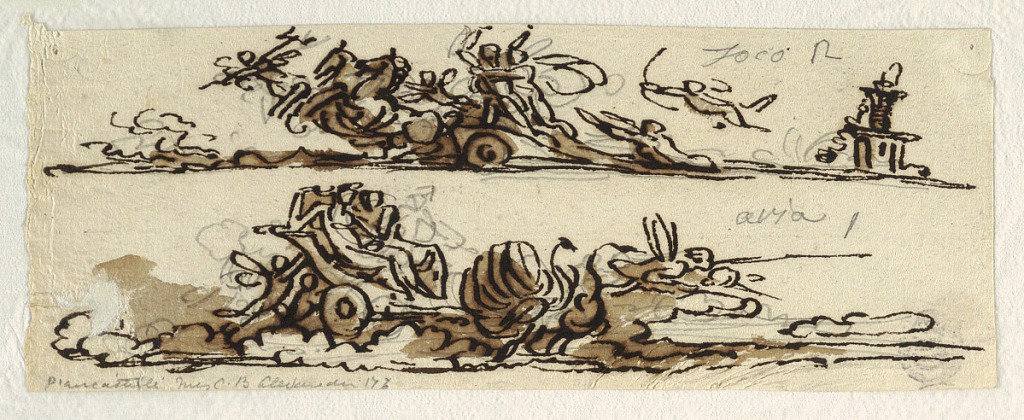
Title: Allegorical Figures of Fire and Air
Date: ca. 1800
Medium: Pen and brown ink (iron gall ink), traces of graphite on off white laid paper
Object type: Drawing
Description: Page divided horizontally into two chariot scenes.